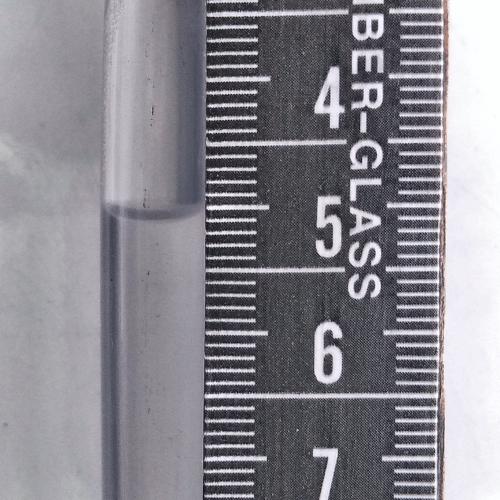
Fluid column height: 5.1 cm